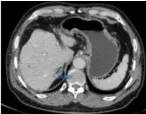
July 2022 demonstrating progressive decrease in the size of primary pancreatic and liver metastases.
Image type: radiology (ct)